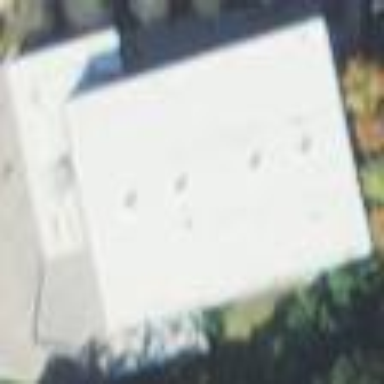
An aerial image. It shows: Sports center building.